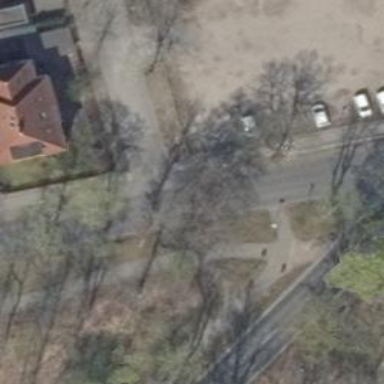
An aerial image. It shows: Sidewalk along the footway.